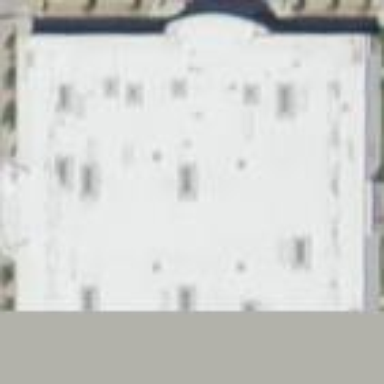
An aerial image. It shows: Marketplace building.